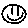
Label: smiley face